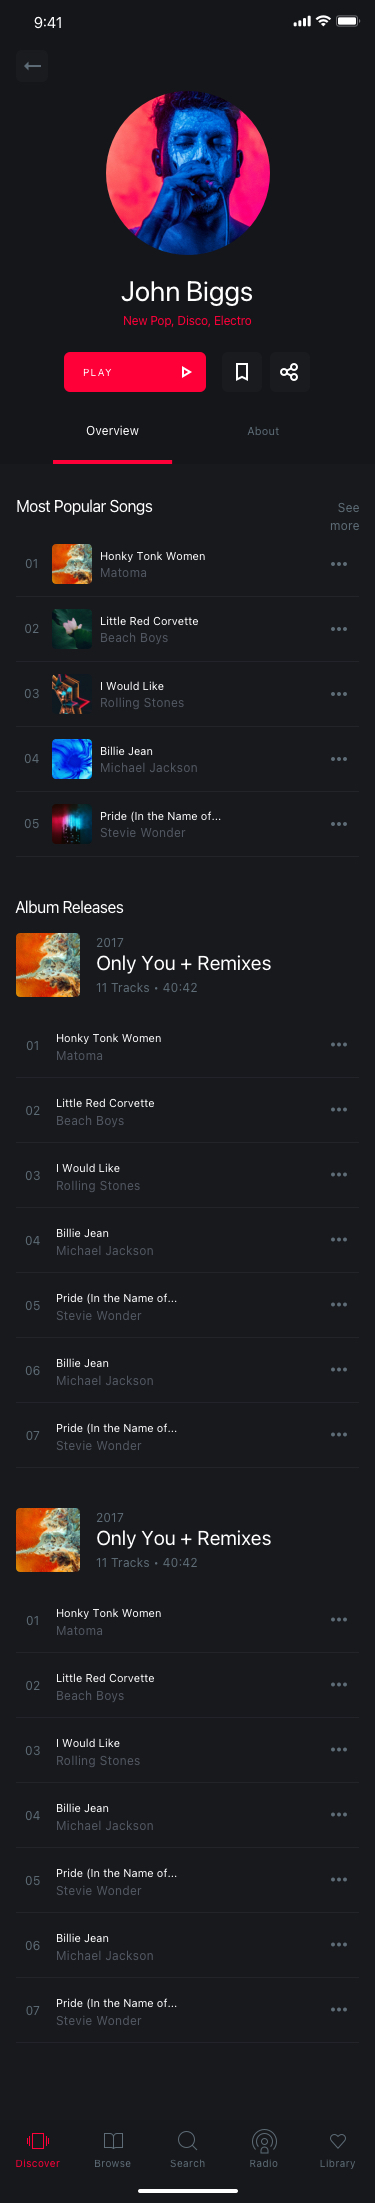
Text in this UI design:
New Pop, Disco, Electro
John Biggs
Most Popular Songs
See more
2017
11 Tracks • 40:42
Only You + Remixes
2017
11 Tracks • 40:42
Only You + Remixes
Album Releases